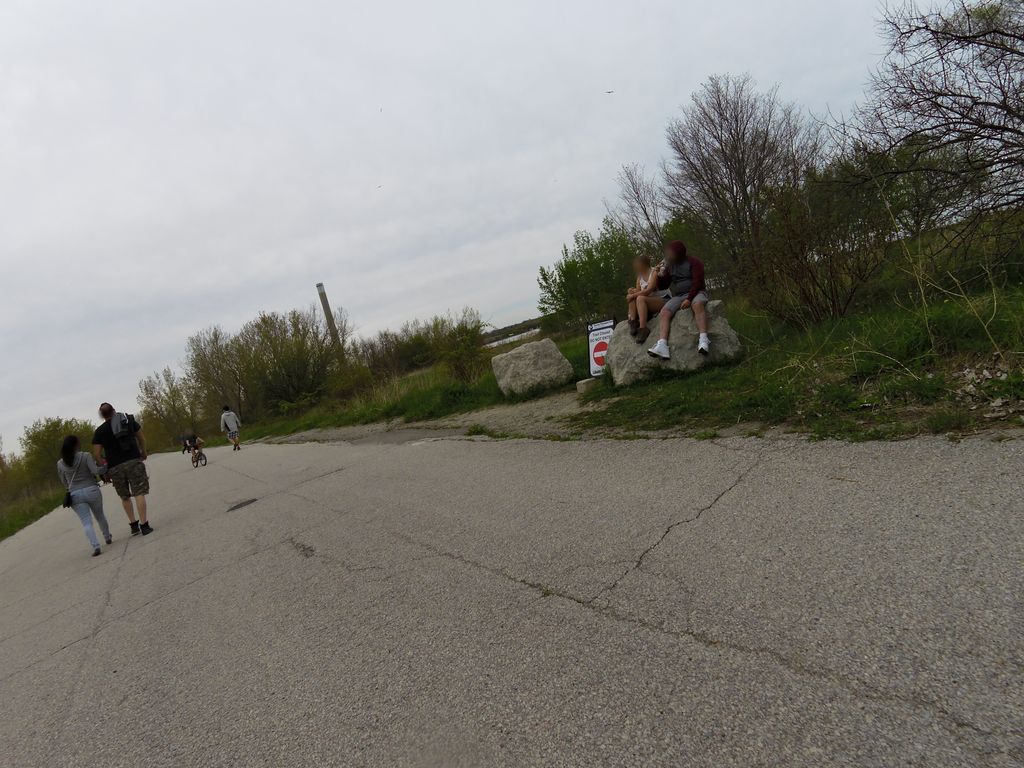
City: toronto